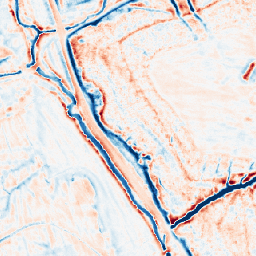
Category: edge_preserving
Decomposition family: bilateral
Decomposition parameters: d: 15
sigma_color: 100
sigma_space: 50
Upsampling method: nearest
Upsampling parameters: scale: 4
Upsampling scale: 4